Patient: sex M, age 71
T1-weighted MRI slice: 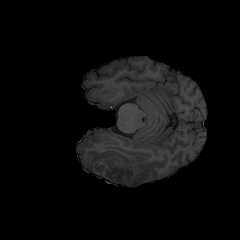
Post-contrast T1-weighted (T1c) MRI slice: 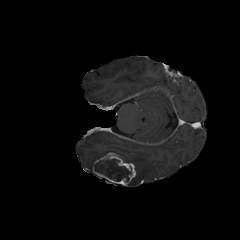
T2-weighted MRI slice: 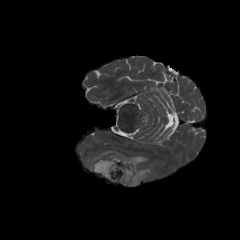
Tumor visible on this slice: yes
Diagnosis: Glioblastoma, IDH-wildtype
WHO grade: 4